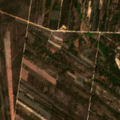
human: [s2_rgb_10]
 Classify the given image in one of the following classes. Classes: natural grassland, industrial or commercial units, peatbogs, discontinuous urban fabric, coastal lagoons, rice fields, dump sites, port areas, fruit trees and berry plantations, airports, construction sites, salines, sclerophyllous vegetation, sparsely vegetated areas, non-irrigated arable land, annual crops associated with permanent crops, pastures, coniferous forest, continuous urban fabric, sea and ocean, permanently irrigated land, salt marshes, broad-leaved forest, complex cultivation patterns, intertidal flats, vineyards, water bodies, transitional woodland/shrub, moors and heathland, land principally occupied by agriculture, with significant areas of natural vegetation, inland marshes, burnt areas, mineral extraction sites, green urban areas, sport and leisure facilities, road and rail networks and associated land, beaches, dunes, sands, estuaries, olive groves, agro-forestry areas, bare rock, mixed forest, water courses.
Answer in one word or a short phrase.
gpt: broad-leaved forest, mixed forest, transitional woodland/shrub